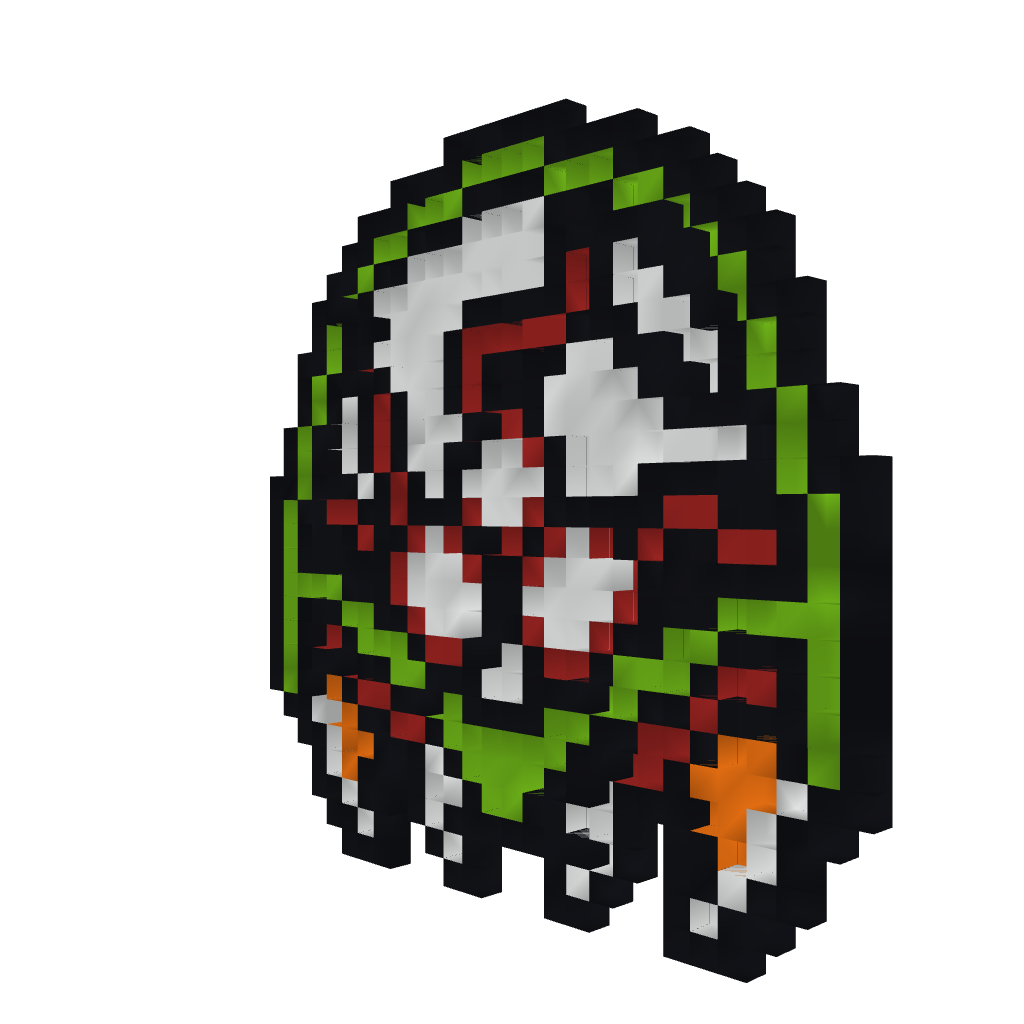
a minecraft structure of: Metroid